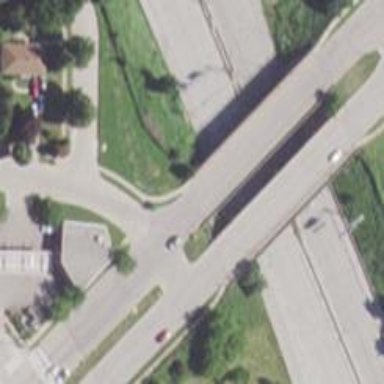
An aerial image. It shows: Bridge over tertiary road with dual carriageway.